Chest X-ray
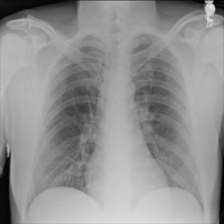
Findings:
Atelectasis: negative
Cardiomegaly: negative
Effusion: negative
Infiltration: negative
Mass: negative
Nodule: negative
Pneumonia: negative
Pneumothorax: negative
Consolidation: negative
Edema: negative
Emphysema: negative
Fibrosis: negative
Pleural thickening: negative
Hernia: negative